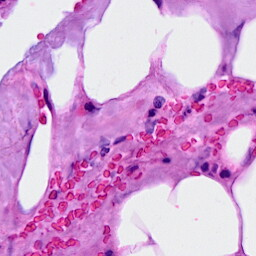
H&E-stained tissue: Breast